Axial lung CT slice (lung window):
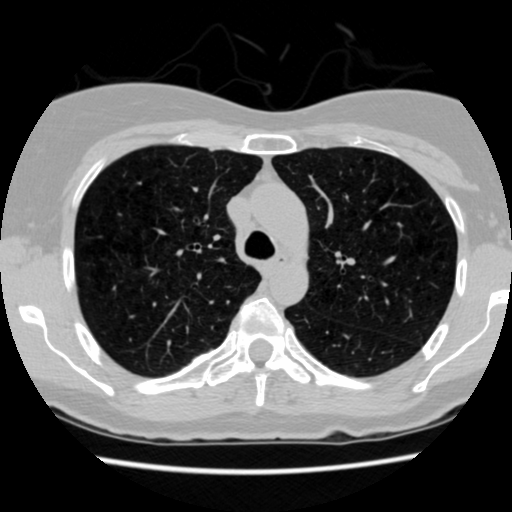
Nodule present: no